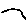
Label: bird